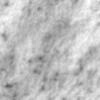
Label: no_change